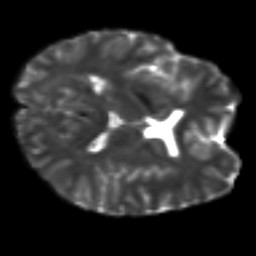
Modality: T2w
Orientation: axial
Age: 21
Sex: female
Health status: ill
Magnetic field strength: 3 T
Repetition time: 8.4 s
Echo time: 0.0926 s